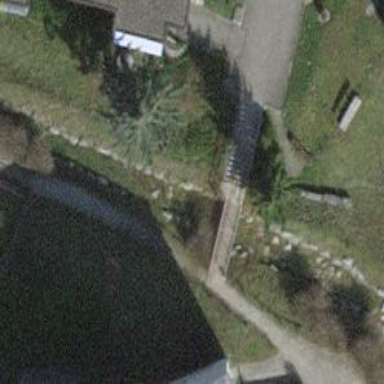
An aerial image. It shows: Path on bridge.